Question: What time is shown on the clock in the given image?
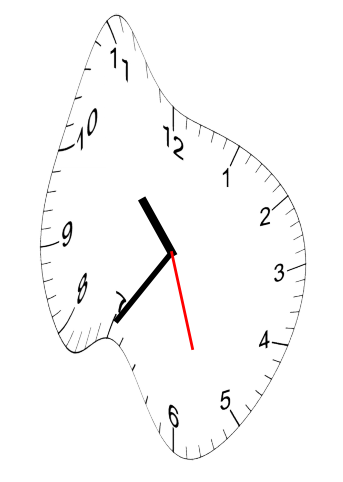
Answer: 10:35:27